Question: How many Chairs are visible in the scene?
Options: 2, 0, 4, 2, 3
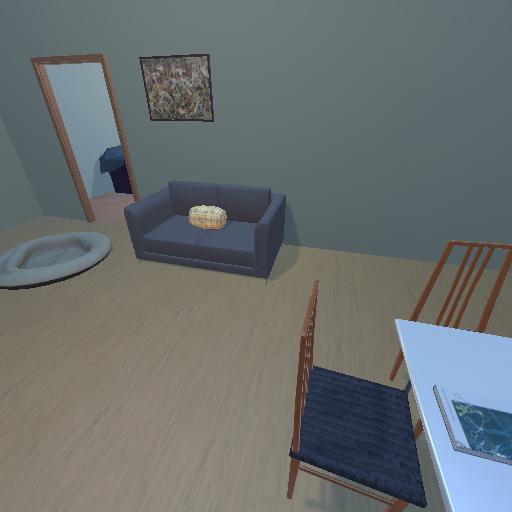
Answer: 2